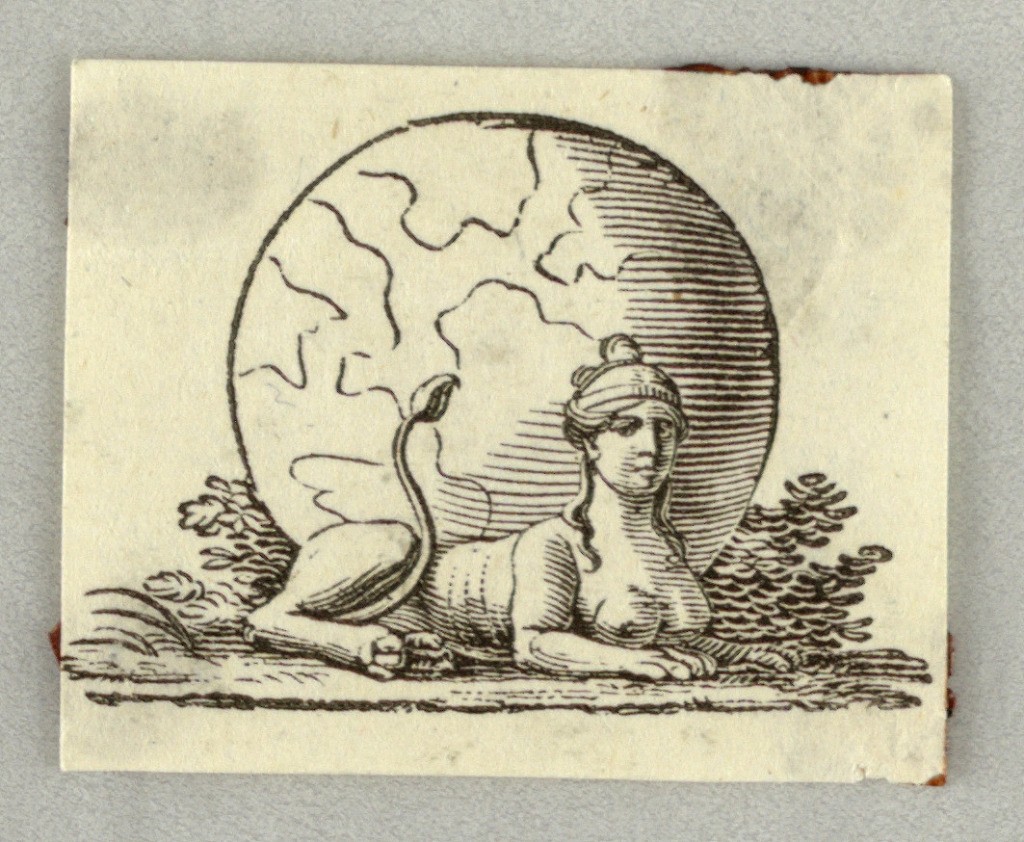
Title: Wood engraving. Vignette.
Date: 1800–1830
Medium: Engraving and etching.
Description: Sphinx crouching before a sphere, on a meadow.